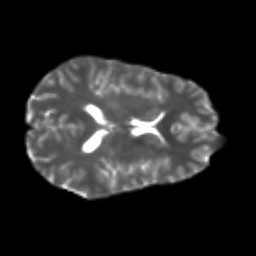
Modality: T2w
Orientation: axial
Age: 23
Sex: male
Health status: healthy
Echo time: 0.074 s